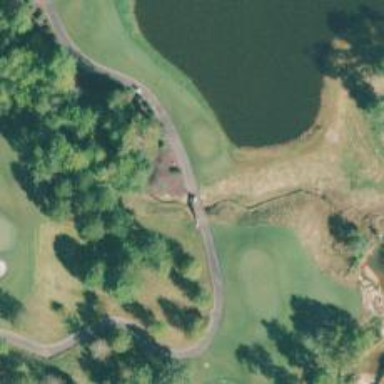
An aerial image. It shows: Service road that includes bridge over golf cart path.